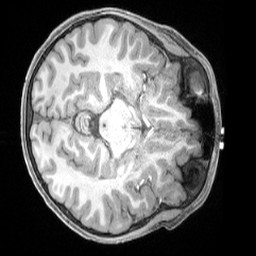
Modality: T1w
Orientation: axial
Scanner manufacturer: siemens
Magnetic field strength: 3 T
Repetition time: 2.4 s
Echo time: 0.00224 s